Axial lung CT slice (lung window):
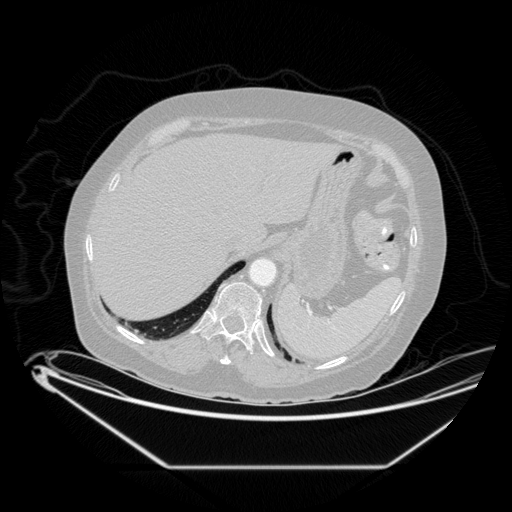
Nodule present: no